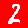
Digit: 2